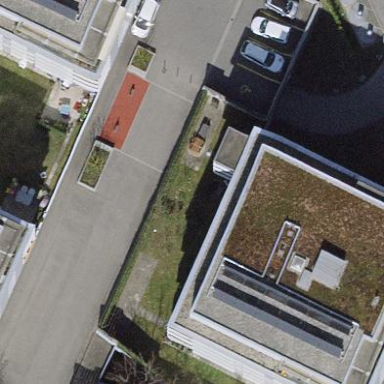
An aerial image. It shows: Residential building with flat roof.